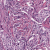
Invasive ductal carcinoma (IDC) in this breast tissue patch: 1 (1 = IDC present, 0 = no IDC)